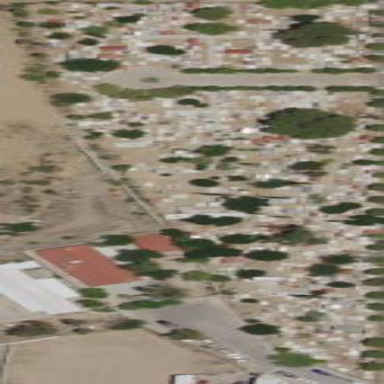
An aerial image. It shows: Cemetery.